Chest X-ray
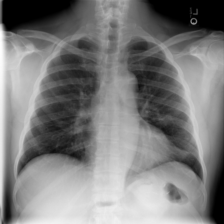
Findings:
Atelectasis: negative
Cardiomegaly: negative
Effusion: negative
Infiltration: negative
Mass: negative
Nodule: negative
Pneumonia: negative
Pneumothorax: negative
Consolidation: negative
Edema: negative
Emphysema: negative
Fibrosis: negative
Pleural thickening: negative
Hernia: negative